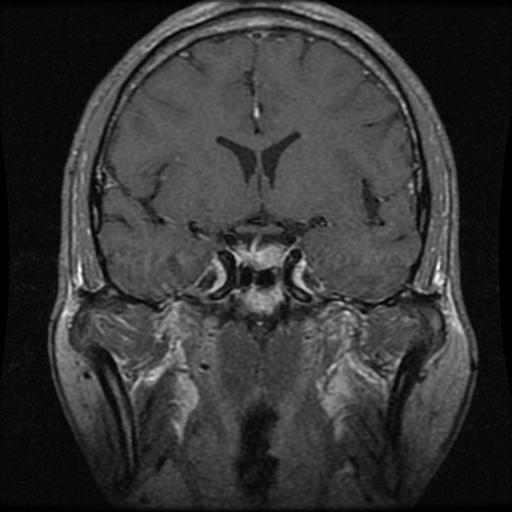
Label: pituitary